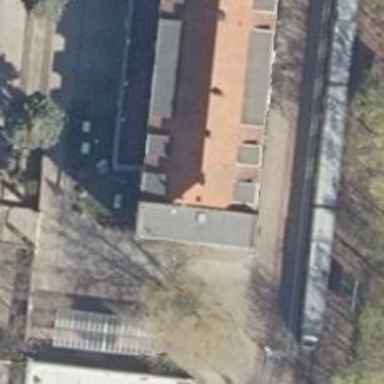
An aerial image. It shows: Café.